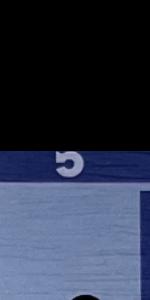
Label: Empty